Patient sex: M
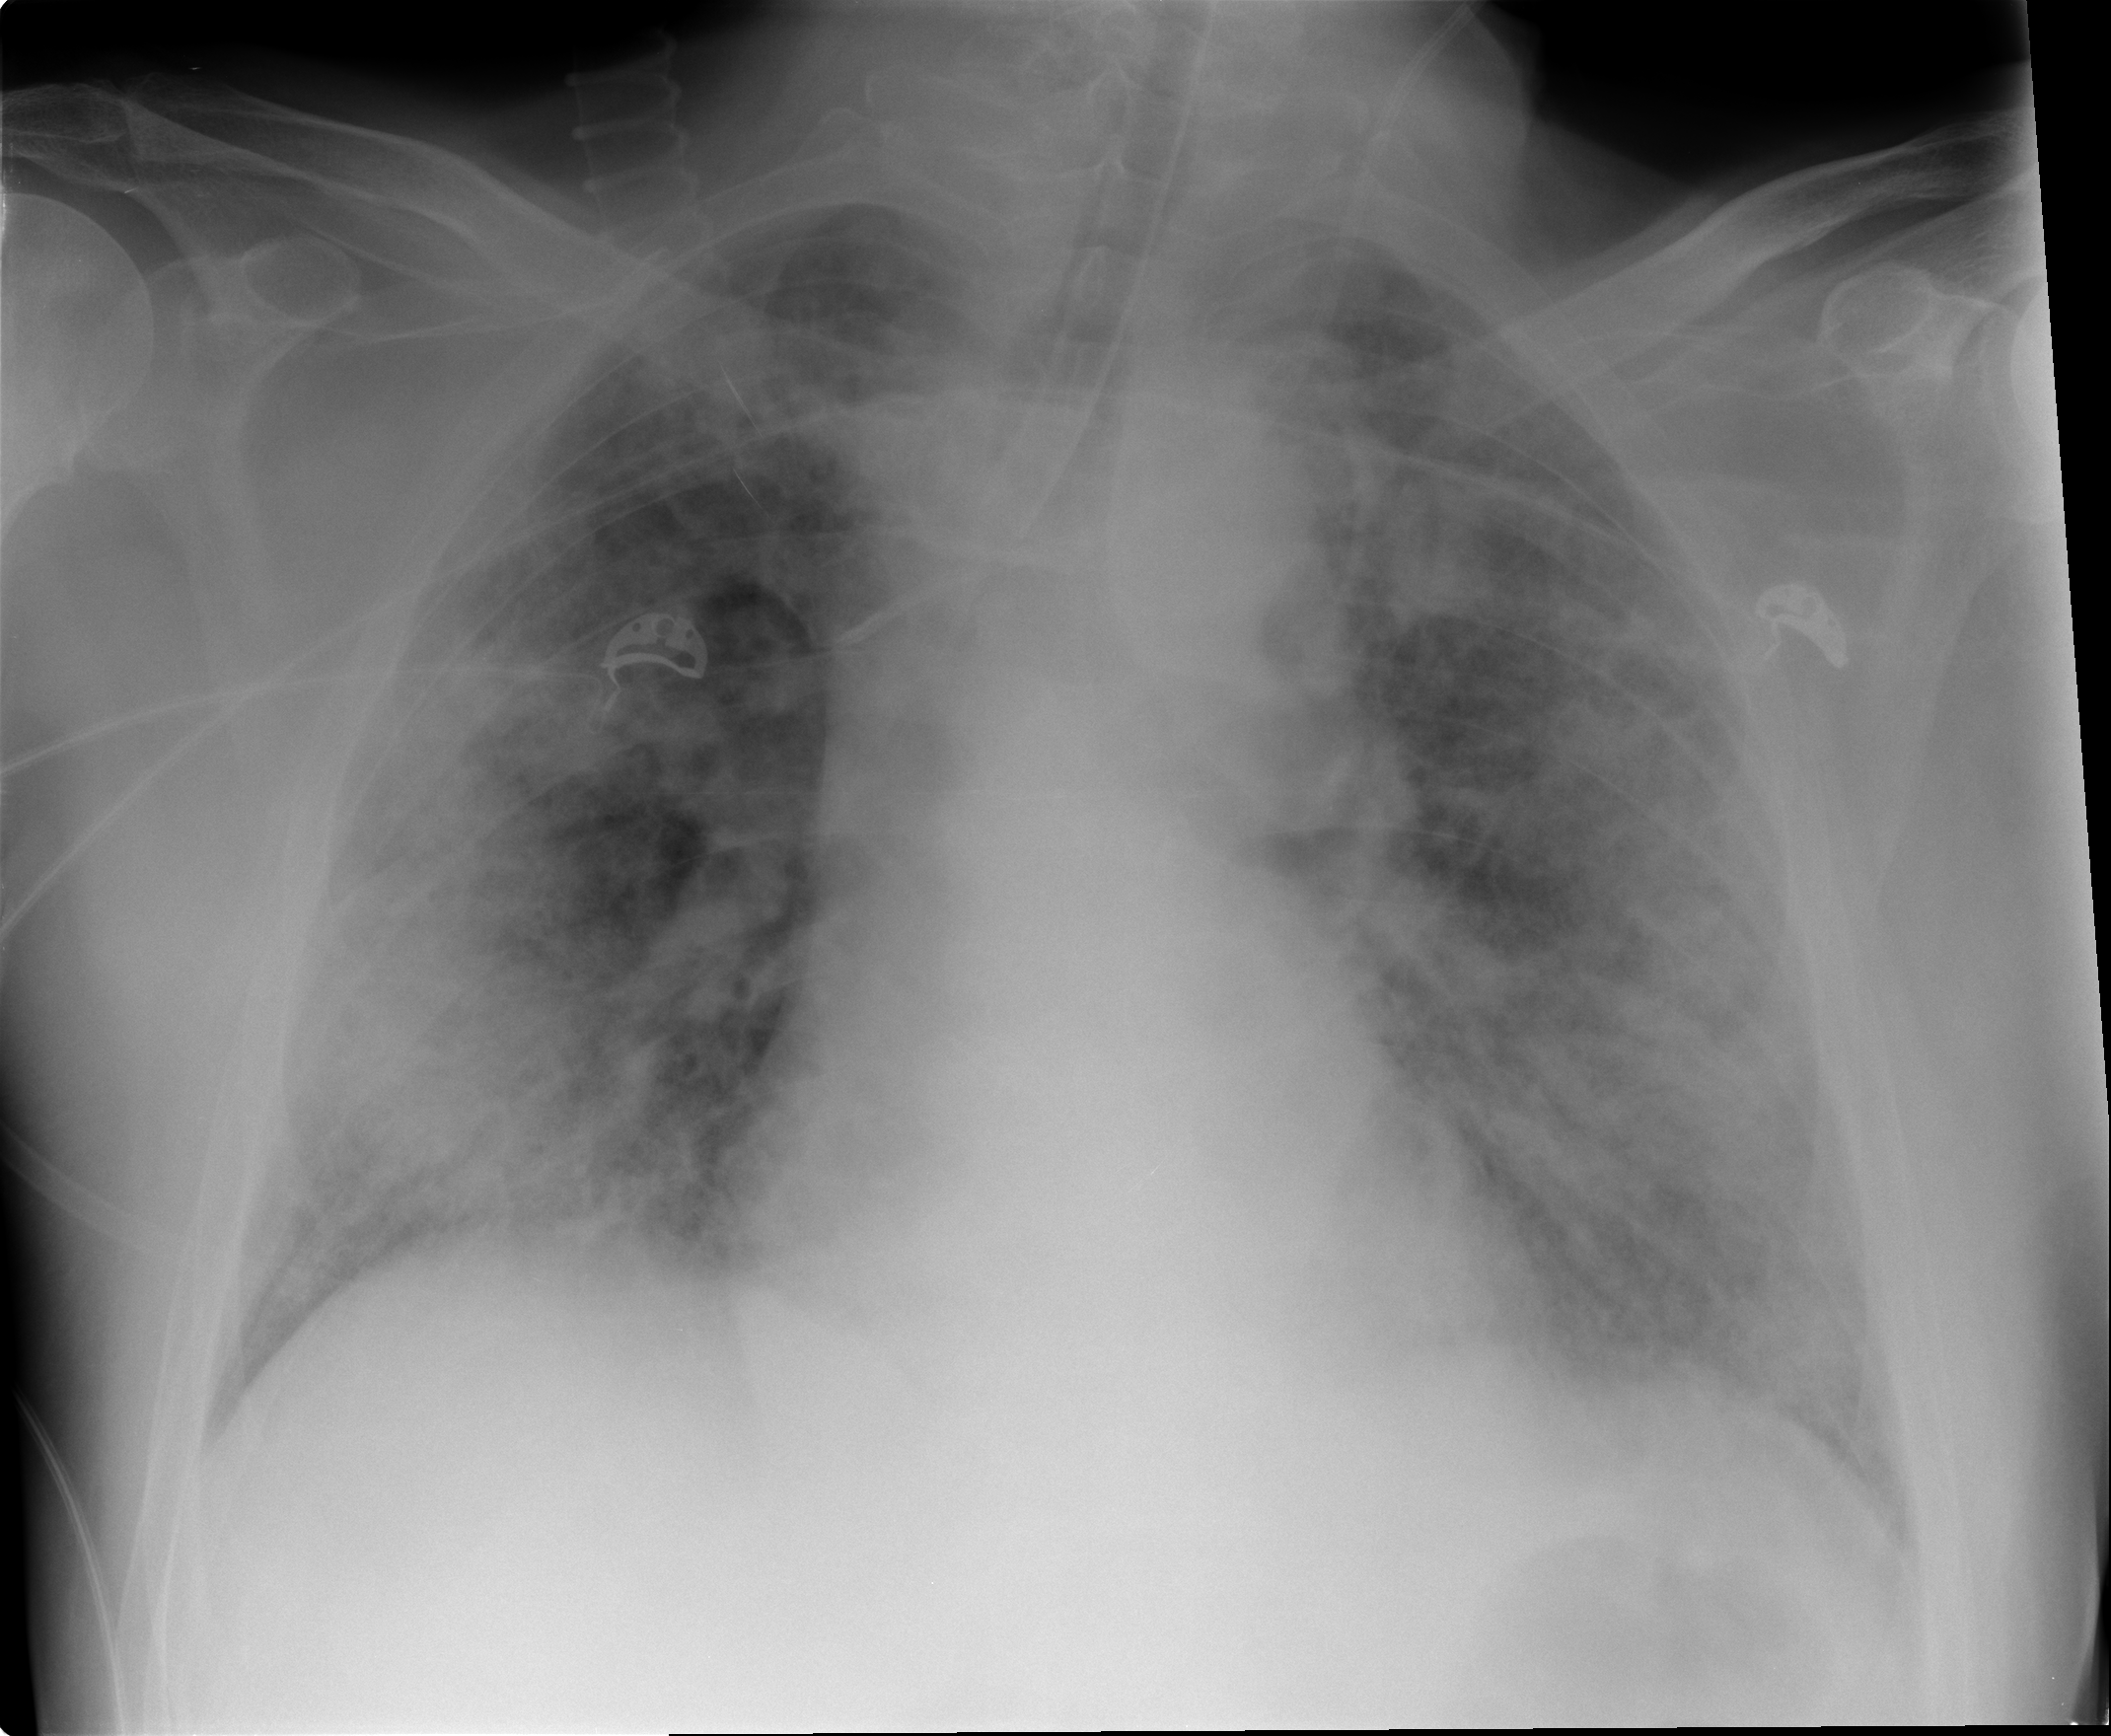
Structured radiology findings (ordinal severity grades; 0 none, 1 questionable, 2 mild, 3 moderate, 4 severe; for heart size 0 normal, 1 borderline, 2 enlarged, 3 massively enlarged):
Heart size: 0
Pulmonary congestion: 3
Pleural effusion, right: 0
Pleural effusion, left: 0
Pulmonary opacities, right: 4
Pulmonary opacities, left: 4
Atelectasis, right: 2
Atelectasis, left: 3